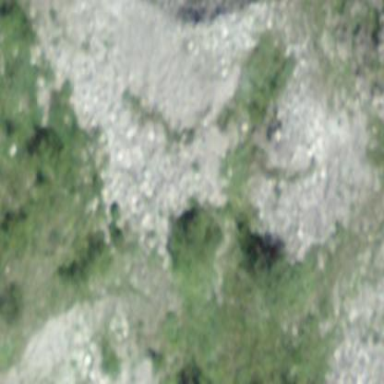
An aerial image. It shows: Natural scree.